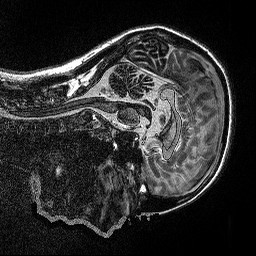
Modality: MP2RAGE
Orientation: sagittal
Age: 19
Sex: female
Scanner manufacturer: siemens
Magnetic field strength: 3 T
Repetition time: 5 s
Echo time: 0.00298 s